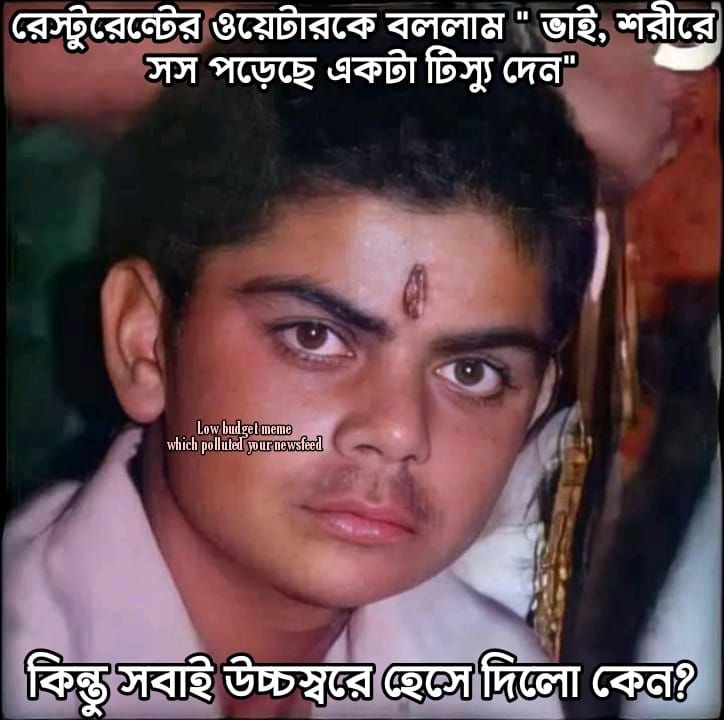
Caption: রেস্টুরেন্টের ওয়েটারকে বললাম "ভাই, শরীরে সস পড়েছে একটা টিস্যু দেন "    কিন্তু সবাই উচ্চস্বরে হেসে দিলো কেন ?
Label: non-hate